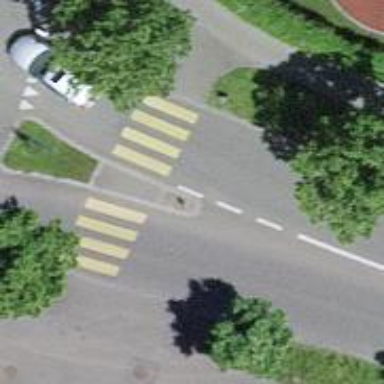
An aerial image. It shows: Uncontrolled zebra crossing with central island.